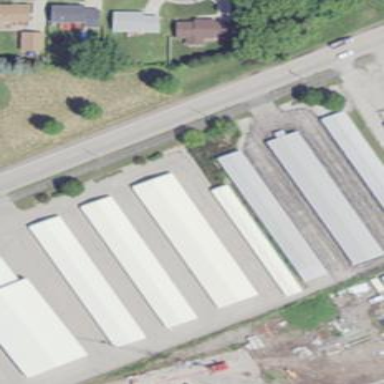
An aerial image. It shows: Building housing storage rental shop.